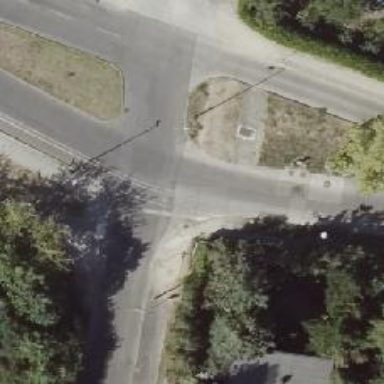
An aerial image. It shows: Uncontrolled crossing along footway.